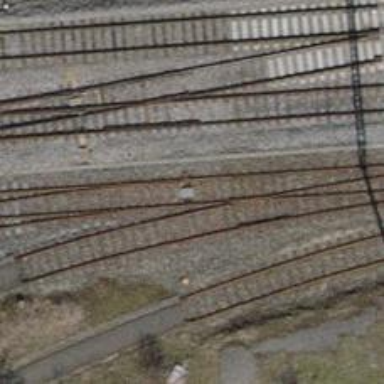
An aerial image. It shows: Railway switch.